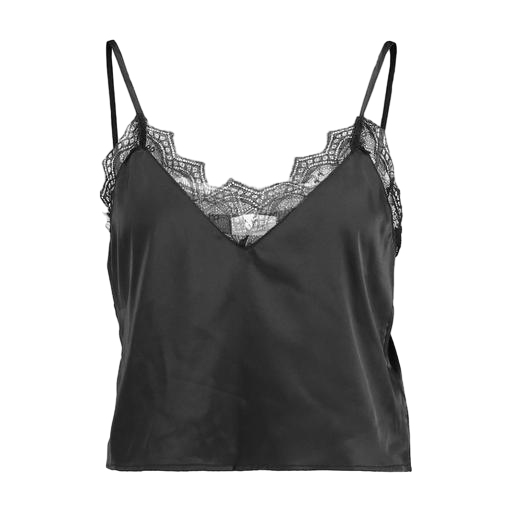
black dentelle lace-detail camisole, black lace cami, black lace-trim tank top, white background